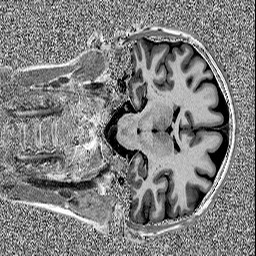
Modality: MP2RAGE
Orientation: coronal
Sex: female